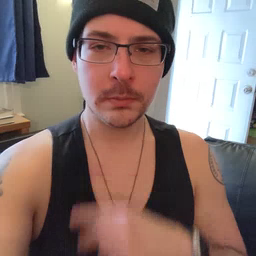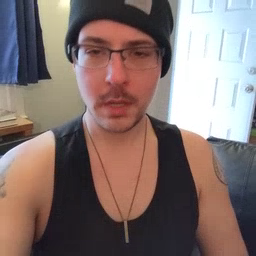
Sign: lion